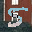
Label: 5